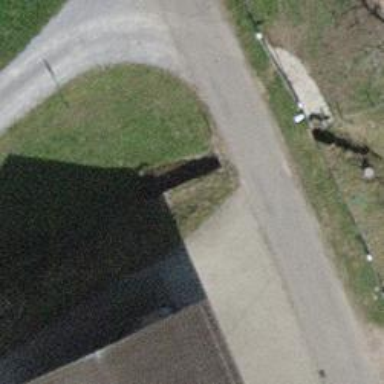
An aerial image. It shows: There is tunnel.